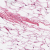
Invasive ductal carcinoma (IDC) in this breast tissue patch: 0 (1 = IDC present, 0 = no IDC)